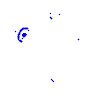
Particle: proton